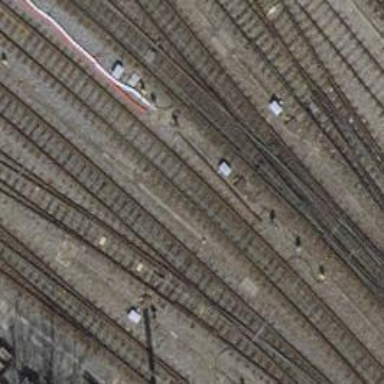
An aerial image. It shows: Single railway track with electrification through contact line.